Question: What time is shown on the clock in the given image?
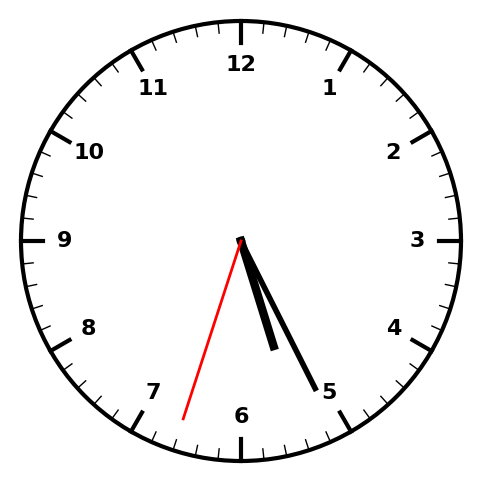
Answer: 05:25:33